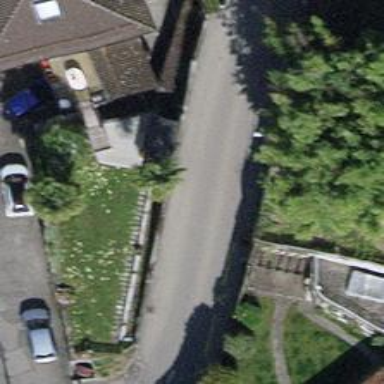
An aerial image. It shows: Smooth asphalt road in residential area.